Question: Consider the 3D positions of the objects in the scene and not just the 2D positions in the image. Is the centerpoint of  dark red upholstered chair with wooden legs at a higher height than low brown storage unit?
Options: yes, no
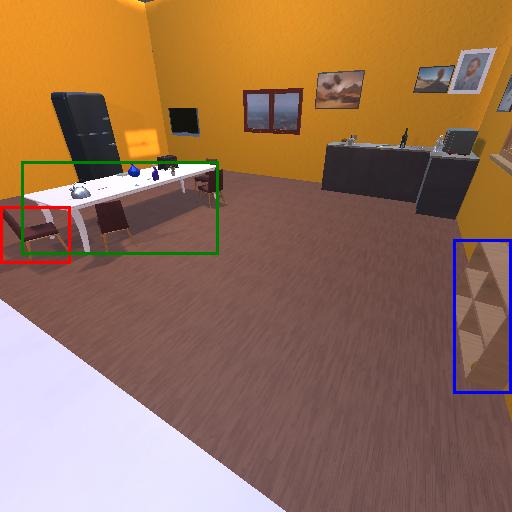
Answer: yes